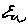
Label: cloud